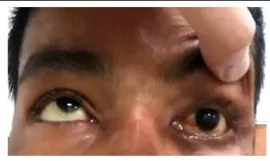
Inability to open eye and absent eyeball movement on left side upon being asked to look up.
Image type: medical_photograph (other_medical_photograph)